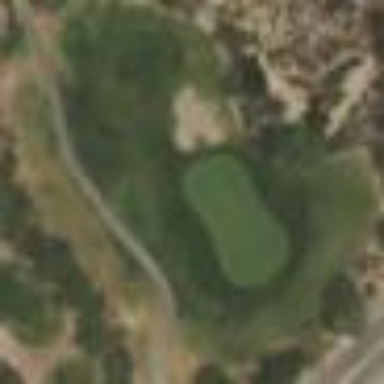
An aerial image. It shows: Area with grass used as rough in golf course.